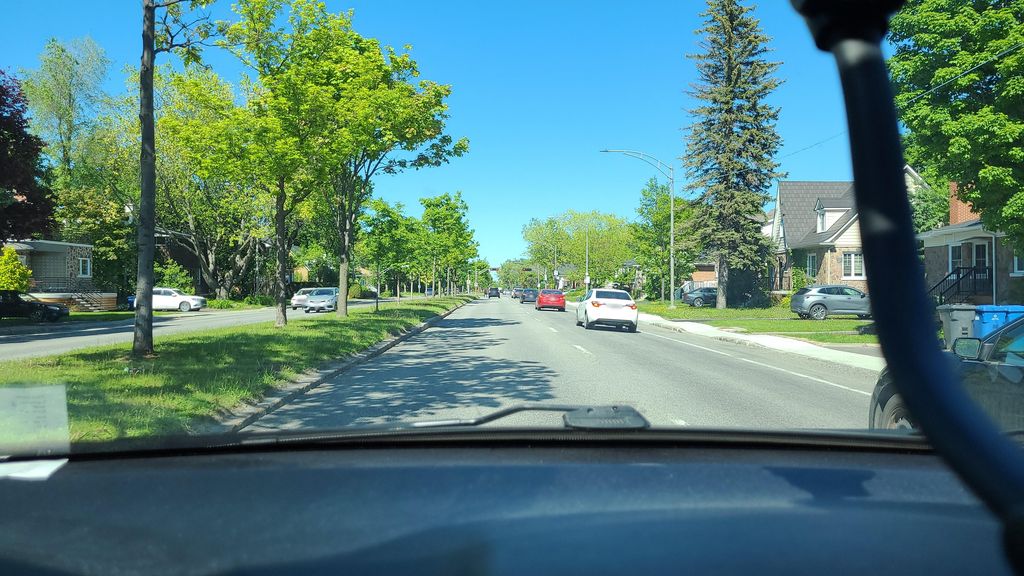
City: quebec_city